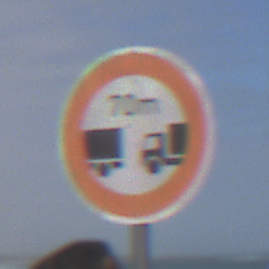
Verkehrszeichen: VerbotUnterschreitenMindestabstand
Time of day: Midday
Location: Outdoor (Nature)
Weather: PartlyCloudy
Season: NotSpecified
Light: Natural